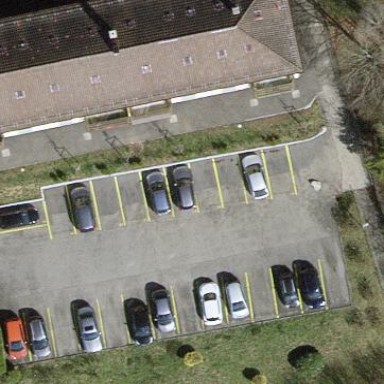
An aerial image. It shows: Parking space is available.